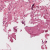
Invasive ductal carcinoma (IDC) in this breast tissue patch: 0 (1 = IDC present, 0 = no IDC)